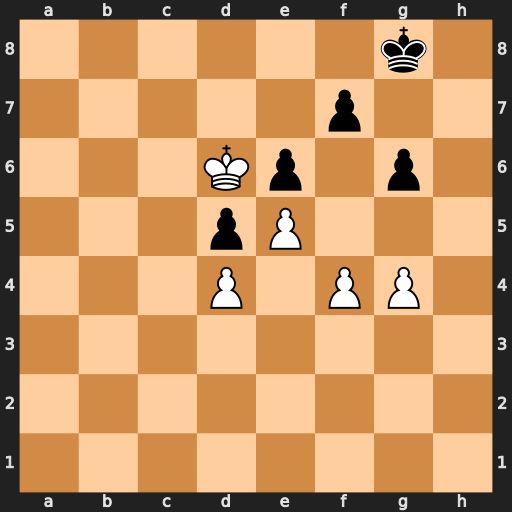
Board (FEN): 6k1/5p2/3Kp1p1/3pP3/3P1PP1/8/8/8
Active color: w
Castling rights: -
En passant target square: -
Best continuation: f5 gxf5 gxf5 exf5 Kxd5 Kg7 Kc4 f4 d5 f3 Kd3 f2 Ke2 f1=R Kxf1